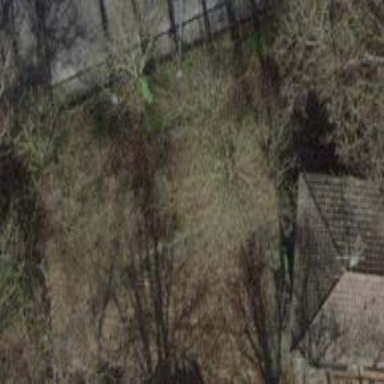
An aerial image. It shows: Garden enclosed by fence.